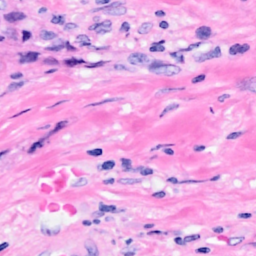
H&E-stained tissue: Breast